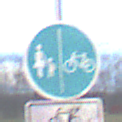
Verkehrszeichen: GetrennterRadUndGehwegRadwegRechts
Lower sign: EinspurigeFahrzeugeFrei6
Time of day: SunriseSunset
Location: Outdoor (Nature)
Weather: PartlyCloudy
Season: NotSpecified
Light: Natural